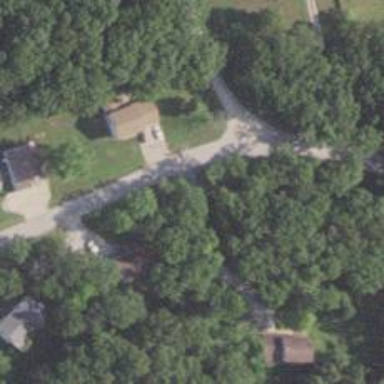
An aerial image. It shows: Driveway.